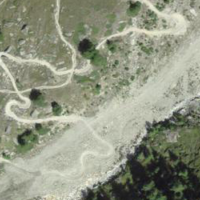
EUNIS habitat code: 26
Species observed at this site:
Achillea erba-rotta